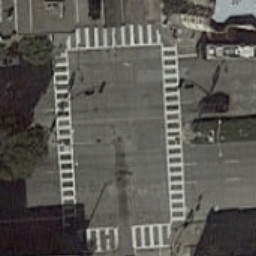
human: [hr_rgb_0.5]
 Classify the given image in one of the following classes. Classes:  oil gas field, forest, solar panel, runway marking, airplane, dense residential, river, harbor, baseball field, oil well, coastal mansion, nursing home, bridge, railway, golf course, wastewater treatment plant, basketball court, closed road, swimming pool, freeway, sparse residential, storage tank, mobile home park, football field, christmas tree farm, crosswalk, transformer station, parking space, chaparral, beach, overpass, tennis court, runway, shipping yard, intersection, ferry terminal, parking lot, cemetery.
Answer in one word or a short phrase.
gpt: crosswalk